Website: macys
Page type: billing-address
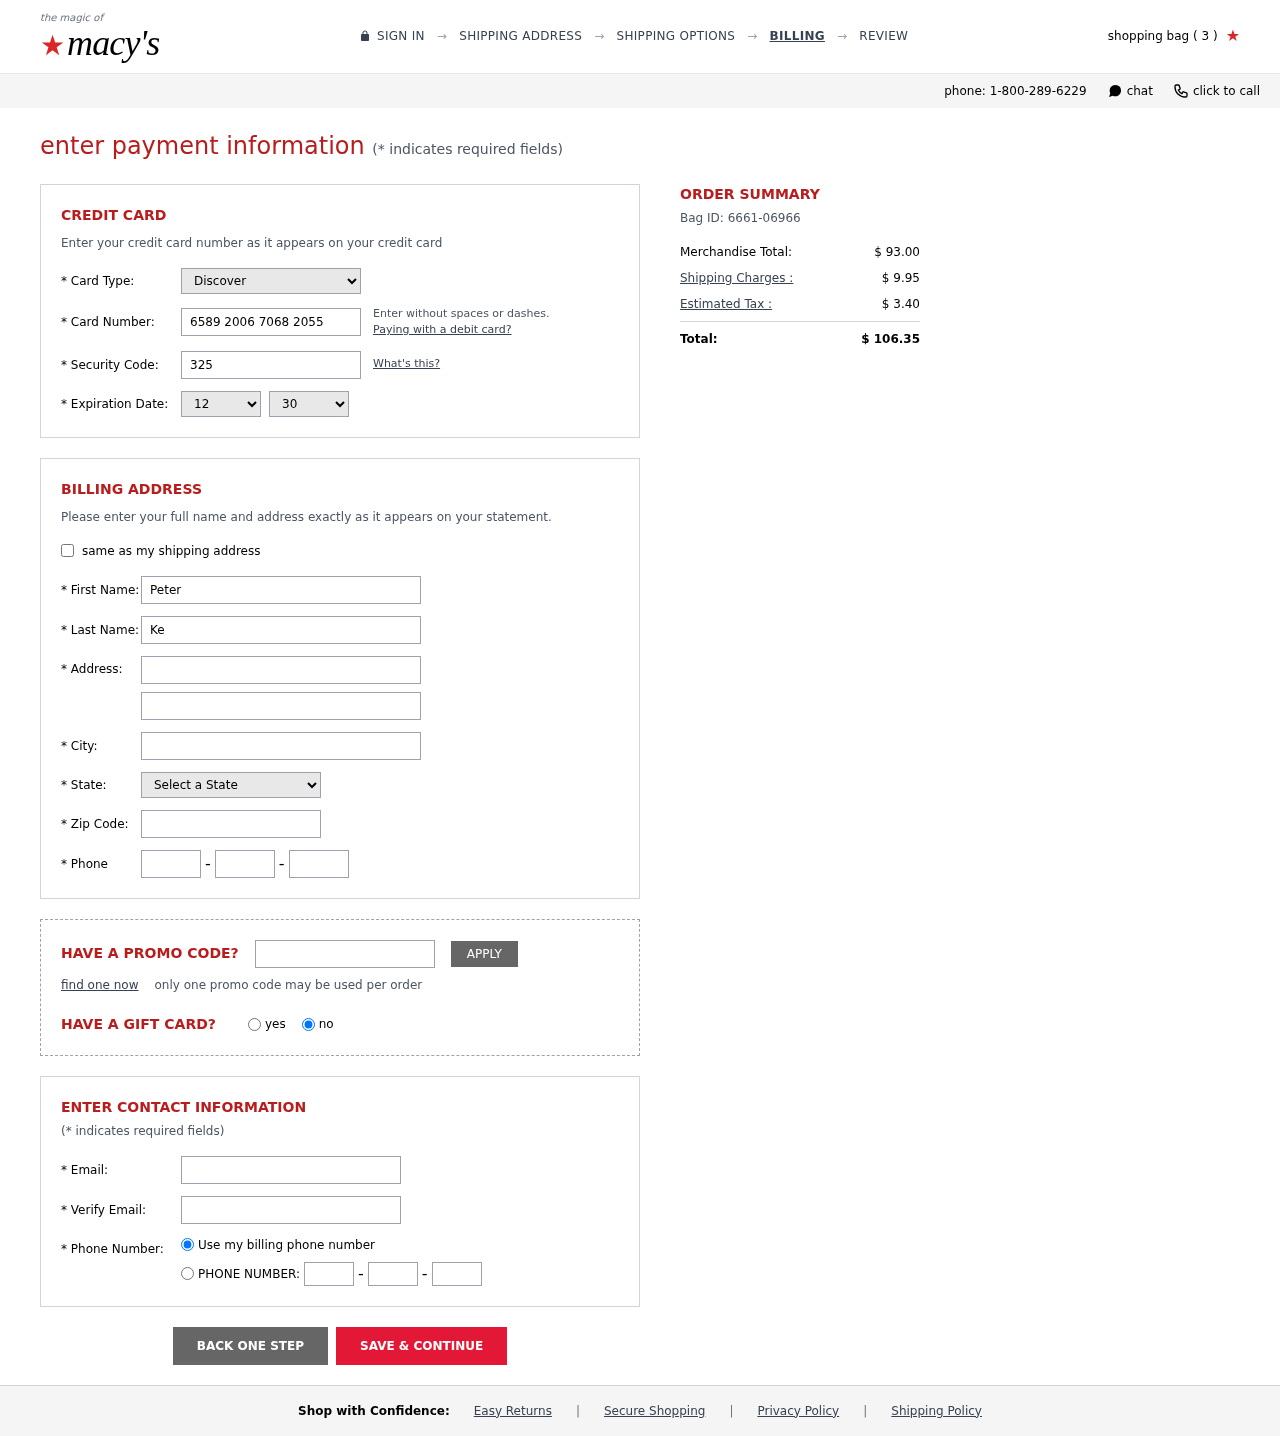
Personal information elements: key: PII_CARD_CVV
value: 325
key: PII_CARD_EXPIRY_MONTH
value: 12
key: PII_CARD_EXPIRY_YEAR
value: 30
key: PII_CARD_NUMBER
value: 6589 2006 7068 2055
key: PII_CARD_TYPE
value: Discover
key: PII_CITY
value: South Cassandraborough
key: PII_EMAIL
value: peterkennedy@hotmail.com
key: PII_FIRSTNAME
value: Peter
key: PII_LASTNAME
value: Kennedy
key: PII_PHONE_AREA
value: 286
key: PII_PHONE_PREFIX
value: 403
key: PII_PHONE_SUFFIX
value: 0335
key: PII_POSTCODE
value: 35633
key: PII_STATE_ABBR
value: ME
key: PII_STREET
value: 17752 Davis Spurs Apt. 615
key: PII_STREET2
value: Apt. 596
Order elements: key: ORDER_NUM_ITEMS
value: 3
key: ORDER_ID
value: Bag ID: 6661-06966
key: ORDER_SUBTOTAL
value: $ 93.00
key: ORDER_SHIPPING_COST
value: $ 9.95
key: ORDER_TAX
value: $ 3.40
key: ORDER_TOTAL
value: $ 106.35